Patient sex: M
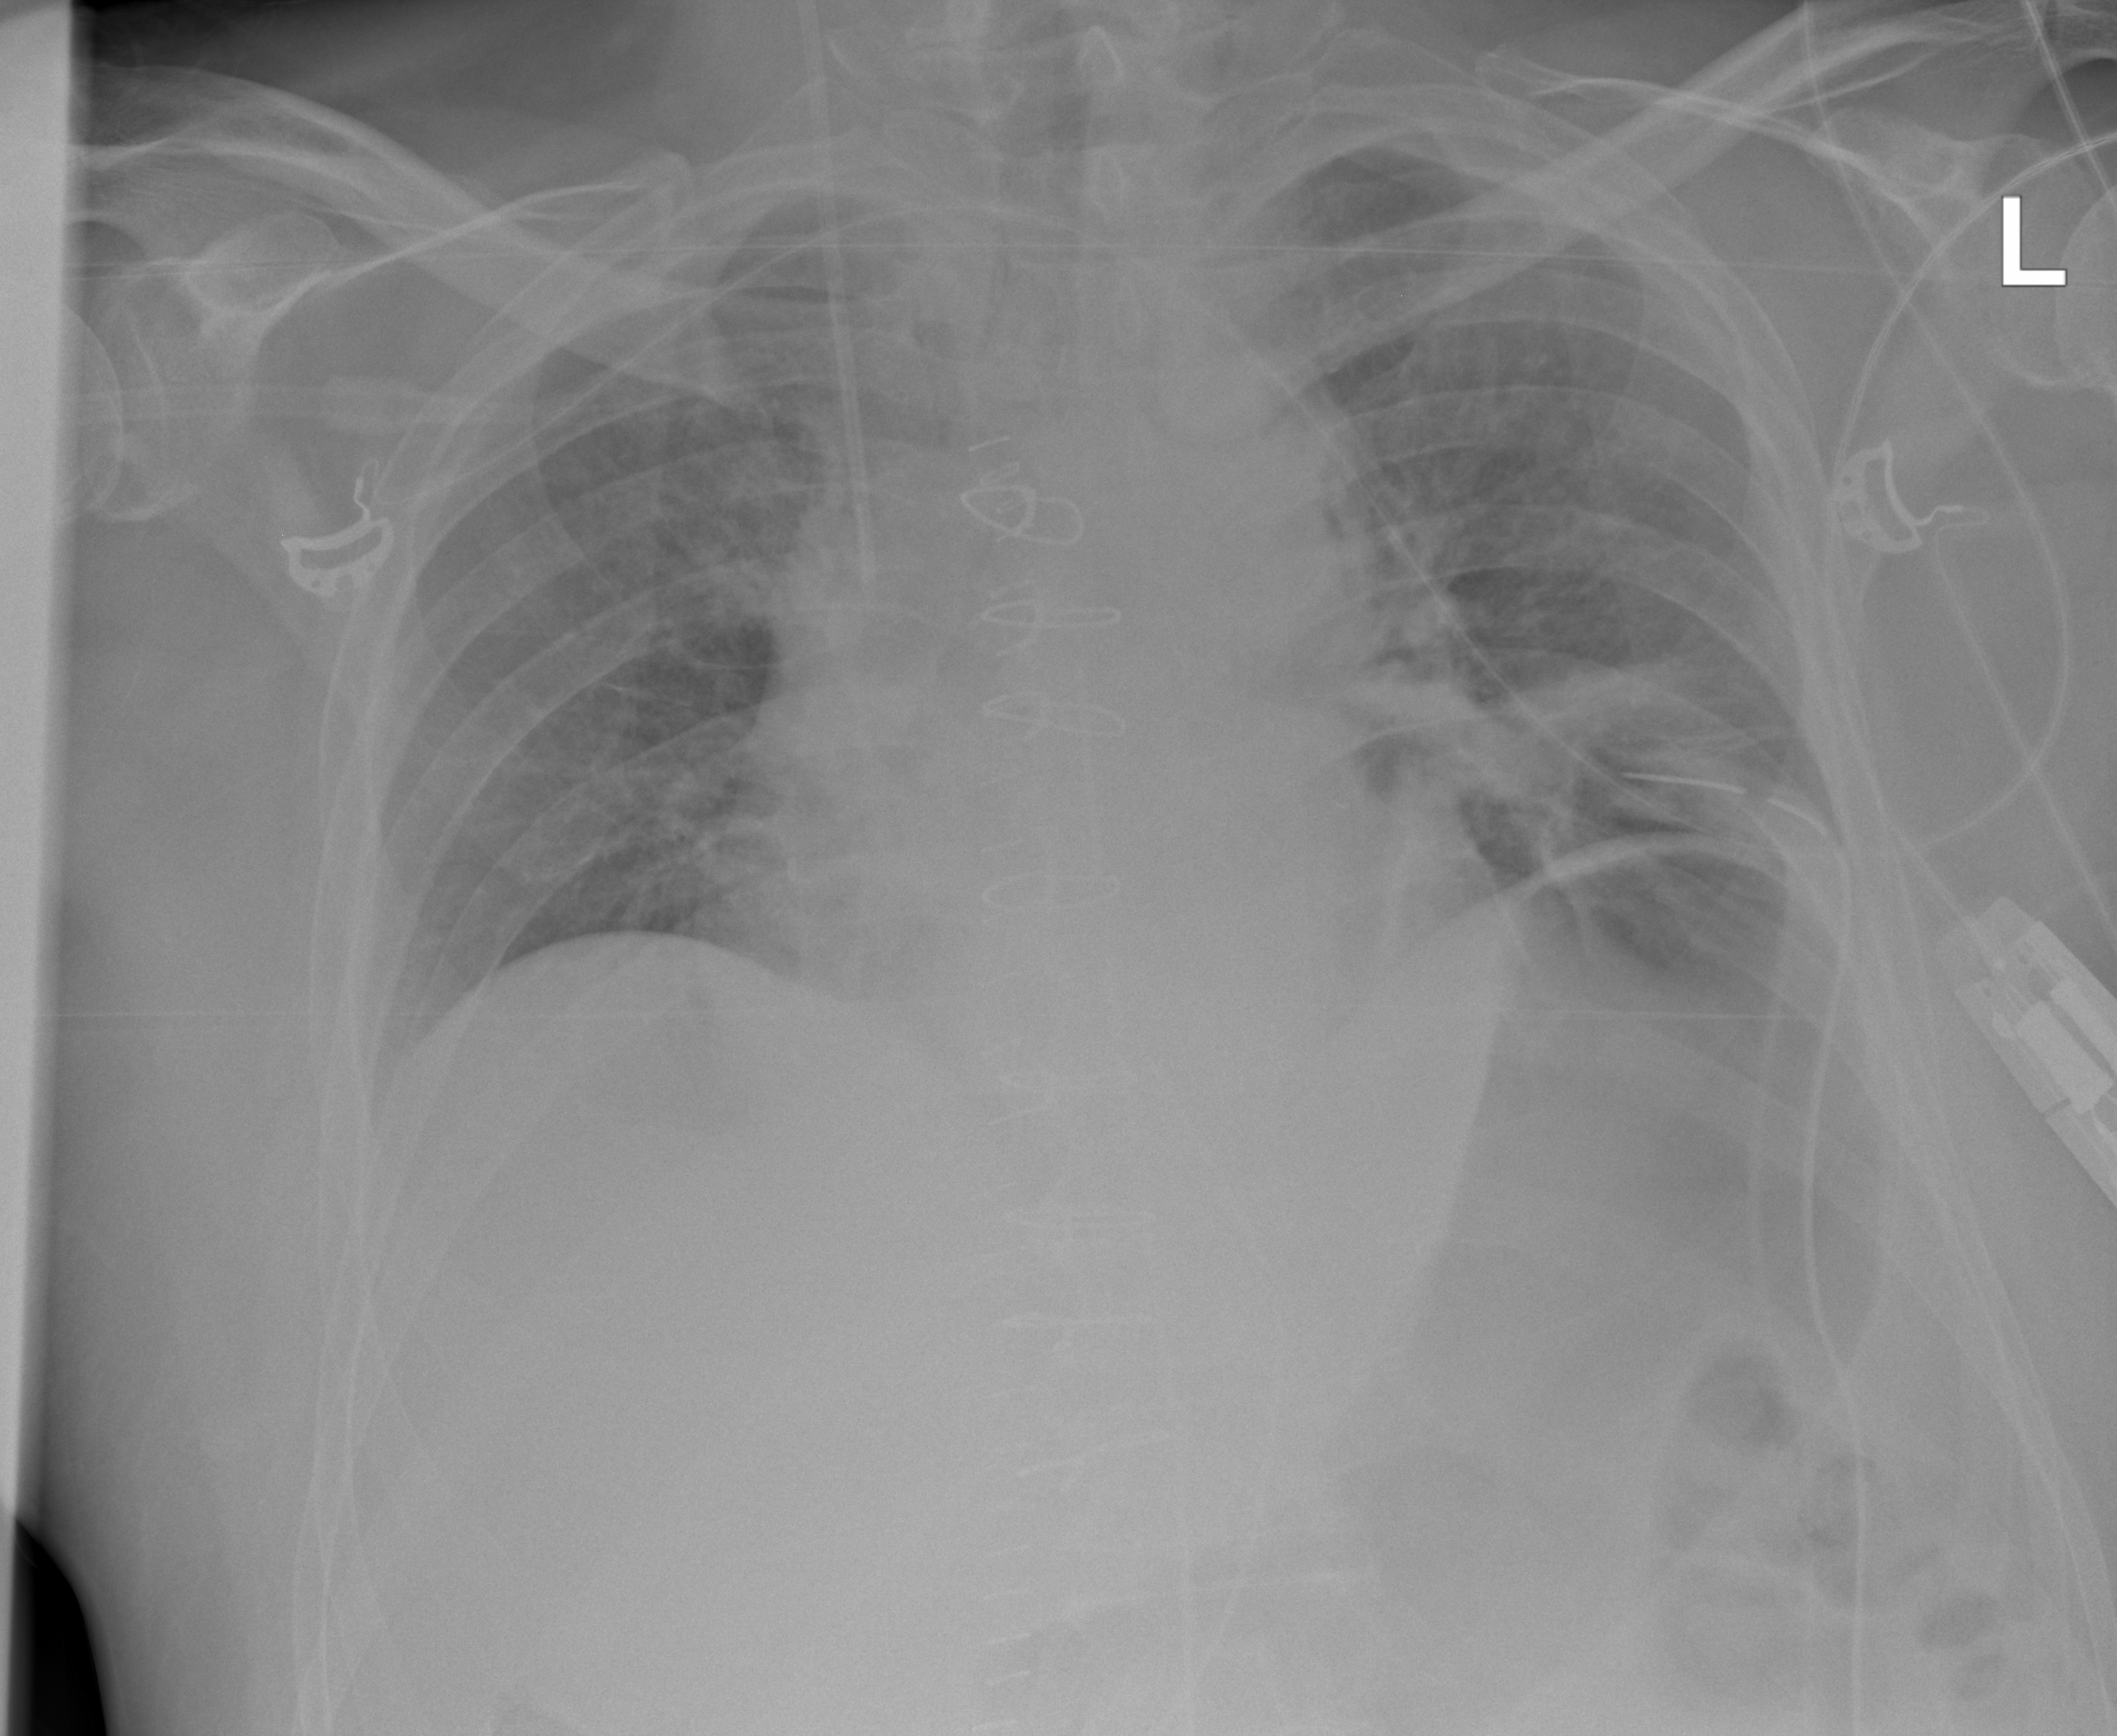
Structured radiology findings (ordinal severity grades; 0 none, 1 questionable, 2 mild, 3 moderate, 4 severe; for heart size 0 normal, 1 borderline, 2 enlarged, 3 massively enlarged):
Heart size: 2
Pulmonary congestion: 2
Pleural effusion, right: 0
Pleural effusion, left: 2
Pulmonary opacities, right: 1
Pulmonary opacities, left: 1
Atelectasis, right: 2
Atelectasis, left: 3